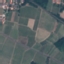
Label: PermanentCrop